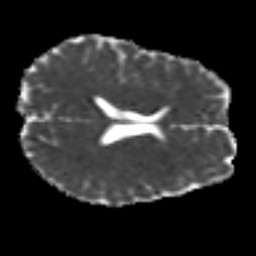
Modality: MD
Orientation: axial
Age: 23
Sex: female
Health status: healthy
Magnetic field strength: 3 T
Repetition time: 8.4 s
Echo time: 0.0926 s